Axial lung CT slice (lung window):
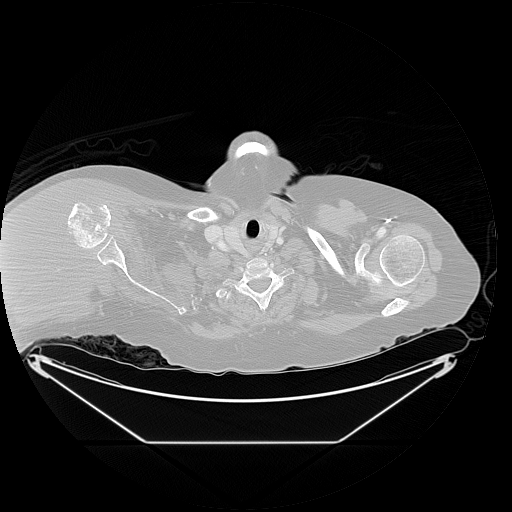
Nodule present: no